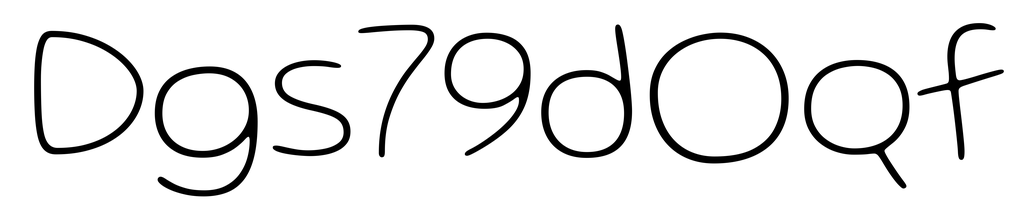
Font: Gluten_Thin